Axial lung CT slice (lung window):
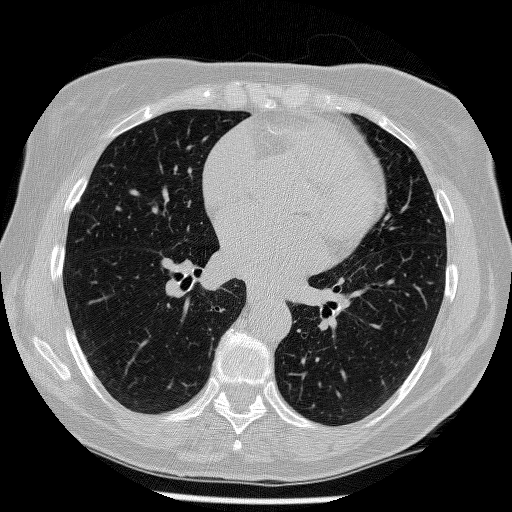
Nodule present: no